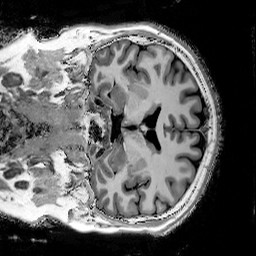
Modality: T1w
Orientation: coronal
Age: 61
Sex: male
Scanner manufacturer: siemens
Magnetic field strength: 3 T
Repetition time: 5 s
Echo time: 0.00298 s